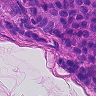
Metastatic tissue present: yes